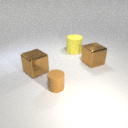
large yellow rubber cylinder to the right of small brown rubber cylinder